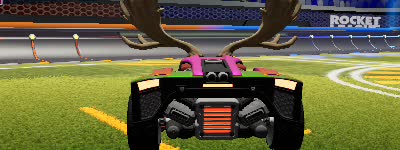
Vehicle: breakout